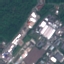
Land use / land cover: Industrial